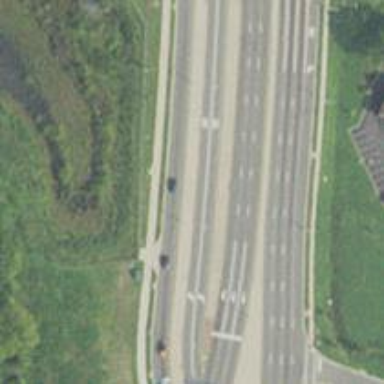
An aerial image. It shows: Primary link highway with asphalt surface.